Aerial crown-view tile of a tropical tree (Barro Colorado Island, Panama), acquired 20240813:
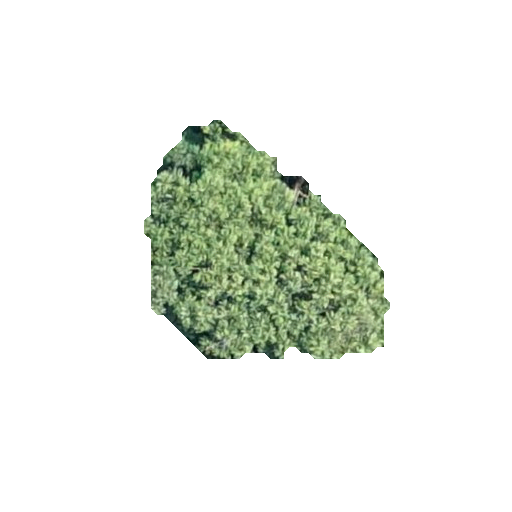
Species: Dipteryx oleifera
GBIF accepted scientific name: Dipteryx oleifera
Crown area: 61.326 m²